Question: # Introduction
I am trying to make a rather complex structure in Java with interfaces, abstract classes and generics. Having no experience with generics and only average experience with creating good OOP designs, this is beginning to prove quite a challenge.
I have some feeling that what I'm trying to do cannot actually be done, but that I could come close enough to it. I'll try to explain it as brief as I can. I'm just going to tell straight away that this structure will represent my DAO and service layers to access the database. Making this question more abstract would only make it more difficult.
My DAO layer is completely fine as it is. There is a generic DAO interface and for each entity, there is a DAO interface that extends the generic one and fills in the generic types. Then there's an abstract class that is extended by each DAO implementation, which in turn implement the corresponding interface. Confusing read for most probably, so here's the diagram showing the DAO for Products as an example:

Now for the service classes, I had a similar construction in mind. Most of the methods in a service class map to the DAO methods anyway. But there is one thing that I want to do, based on the following idea I have:
> Every service class for an entity will at least access one DAO object, namely the DAO of the entity that it is designed for.
Which is...
# The question/problem
If I could make a proper OO design to my service layer would be perfect, in my view.
I have implemented it like this:
## Class AbstractService
'''
public abstract class AbstractService<EntityDAO> {
EntityDAO entityDAO;
public AbstractService() {
entityDAO = makeEntityDAO(); //compiler/IDE warning: overridable method call in constructor
}
abstract EntityDAO makeEntityDAO();
}
'''
## Class ProductServiceImpl
'''
public class ProductServiceImpl extends AbstractService<ProductDAOImpl> {
public ProductServiceImpl() {
super();
}
@Override
ProductDAOImpl makeEntityDAO() {
return new ProductDAOImpl();
}
}
'''
(see the comment). Now it is to be overridable, in fact I enforce it to Is this the best thing I can do?
I have done my absolute best to include everything you might need and only what you need for this question. All I have to say now is, comments are welcome and extensive answers even more,
# Additional resources on StackOverflow
<URL>
<URL>
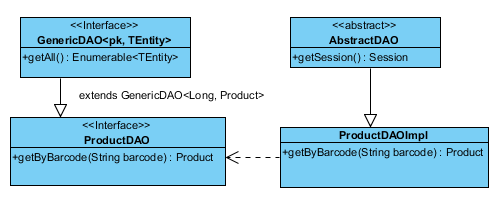
Answer: Just a little note first: usually in an application organized in layers like Presentation / Service / DAO for example, you have the following rules:
- -
This will provide easier testing, a better code encapsulation, and a sharper definition of the different layers (through interfaces that are easily identified as public API)
That said, there is a very common way to handle that kind of situation in a way that allow the most flexibility: <URL>
The idea (in short) is that your service will know that it needs a IEntityDAO, and that will inject in it and implementation of the interface before actually using the service. That is called an IOC container (<URL>, and what it does is usually described by an application configuration file and will be done at application startup.
The concept is brilliant and powerful but dead simple stupid. You can also use the Inversion of Control architectural pattern without a framework with a very simple implementation consisting in a large static method "assembling" your application parts. But in an industrial context it's better to have a framework which will allow to inject other things like database connection, web service stub clients, JMS queues, etc...
Benefits:
- - -
Sample java code:
'''
public abstract class AbstractService<IEntityDAO> {
private IEntityDAO entityDAO; // you don't know the concrete implementation, maybe it's a mock for testing purpose
public AbstractService() {
}
protected EntityDAO getEntityDAO() { // only subclasses need this method
}
public void setEntityDAO(IEntityDAO dao) { // IOC container will call this method
this.entityDAO = dao;
}
}
'''
And in spring configuration file, you will have something like that:
'''
<bean id="ProductDAO" class="com.company.dao.ProductDAO" />
[...]
<bean id="ProductService" class="com.company.service.ProductService">
<property name="entityDAO" ref="ProductDAO"/>
</bean>
'''